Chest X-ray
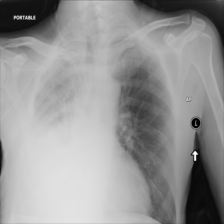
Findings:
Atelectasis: negative
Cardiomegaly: negative
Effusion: negative
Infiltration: negative
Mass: negative
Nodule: negative
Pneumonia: negative
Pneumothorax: negative
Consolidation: positive
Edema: negative
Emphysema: negative
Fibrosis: negative
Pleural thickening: negative
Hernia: negative